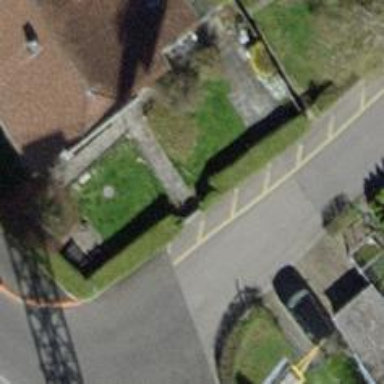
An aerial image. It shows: Gate.